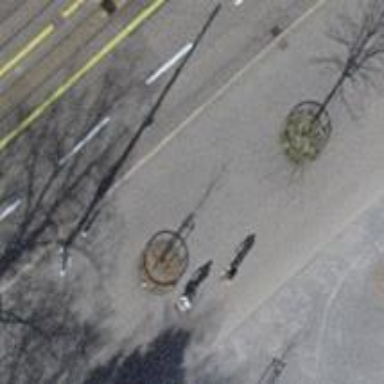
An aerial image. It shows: Bicycle rental service.